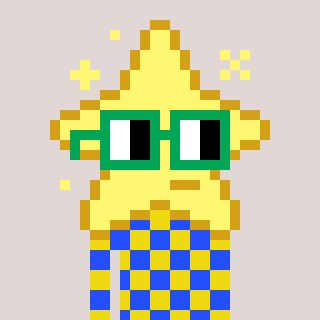
a pixel art character with square green glasses, a star-shaped head and a yellow-colored body on a warm background